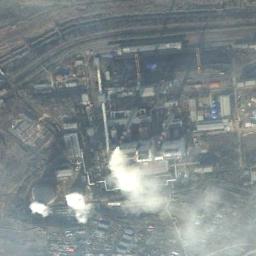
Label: thermal_power_station